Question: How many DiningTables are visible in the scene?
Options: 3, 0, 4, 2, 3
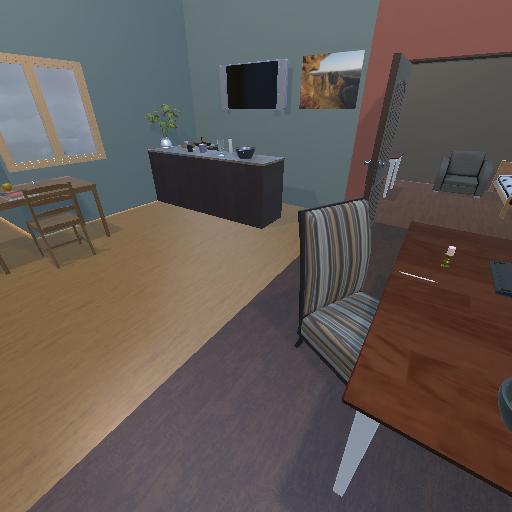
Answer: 3